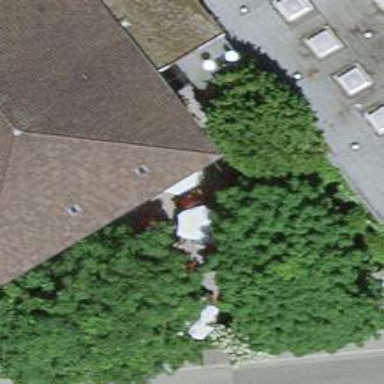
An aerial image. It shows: Outdoor seating area for leisure.